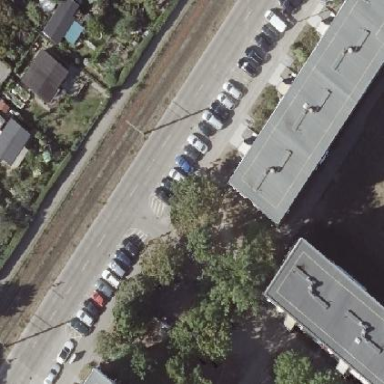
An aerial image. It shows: Flat-roofed residential building.